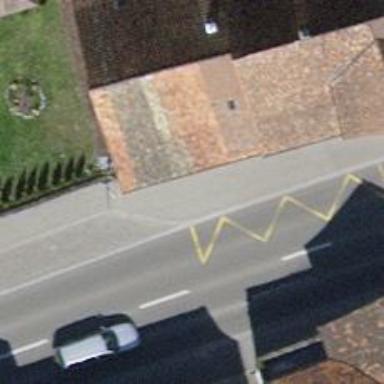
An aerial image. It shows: Bus stop with platform for public transport.